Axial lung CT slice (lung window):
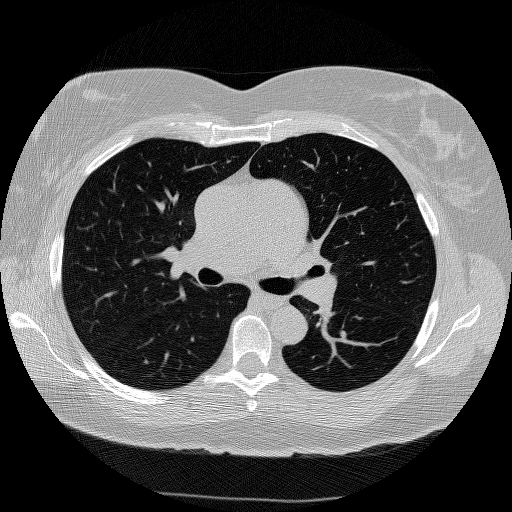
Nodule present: no